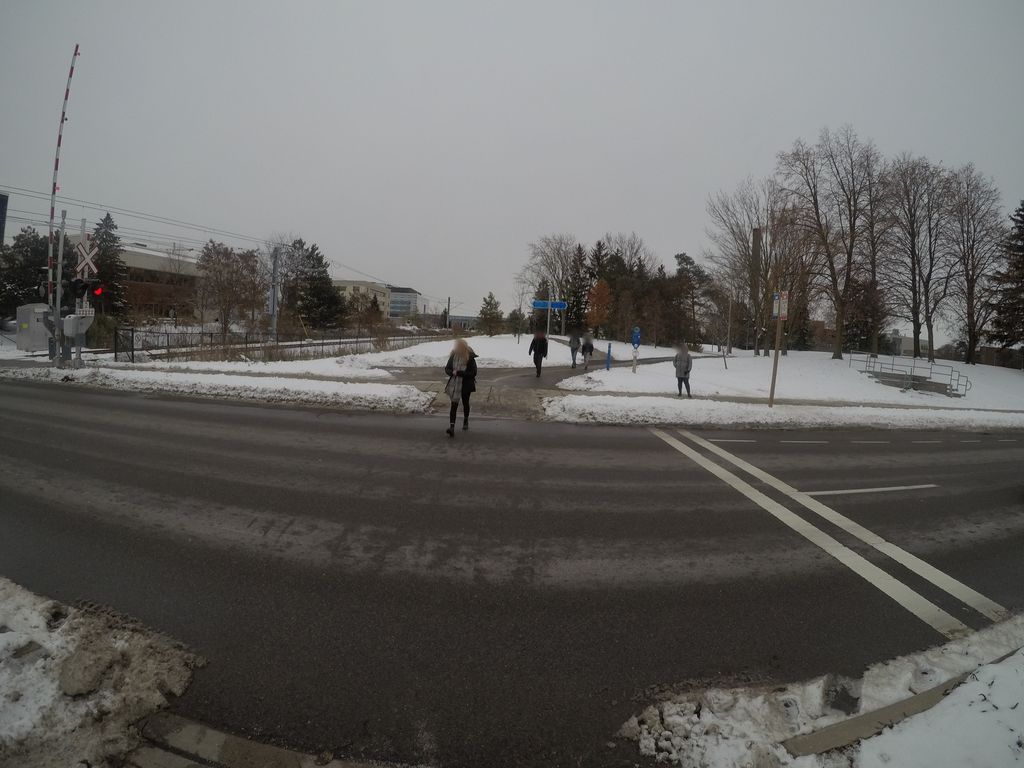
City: kitchener-waterloo